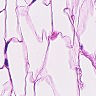
Metastatic tissue present: no